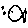
Label: fish